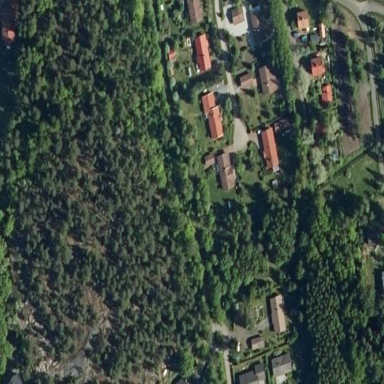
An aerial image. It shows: Forest area.